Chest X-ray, PA view. Patient: 72 years old, sex M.
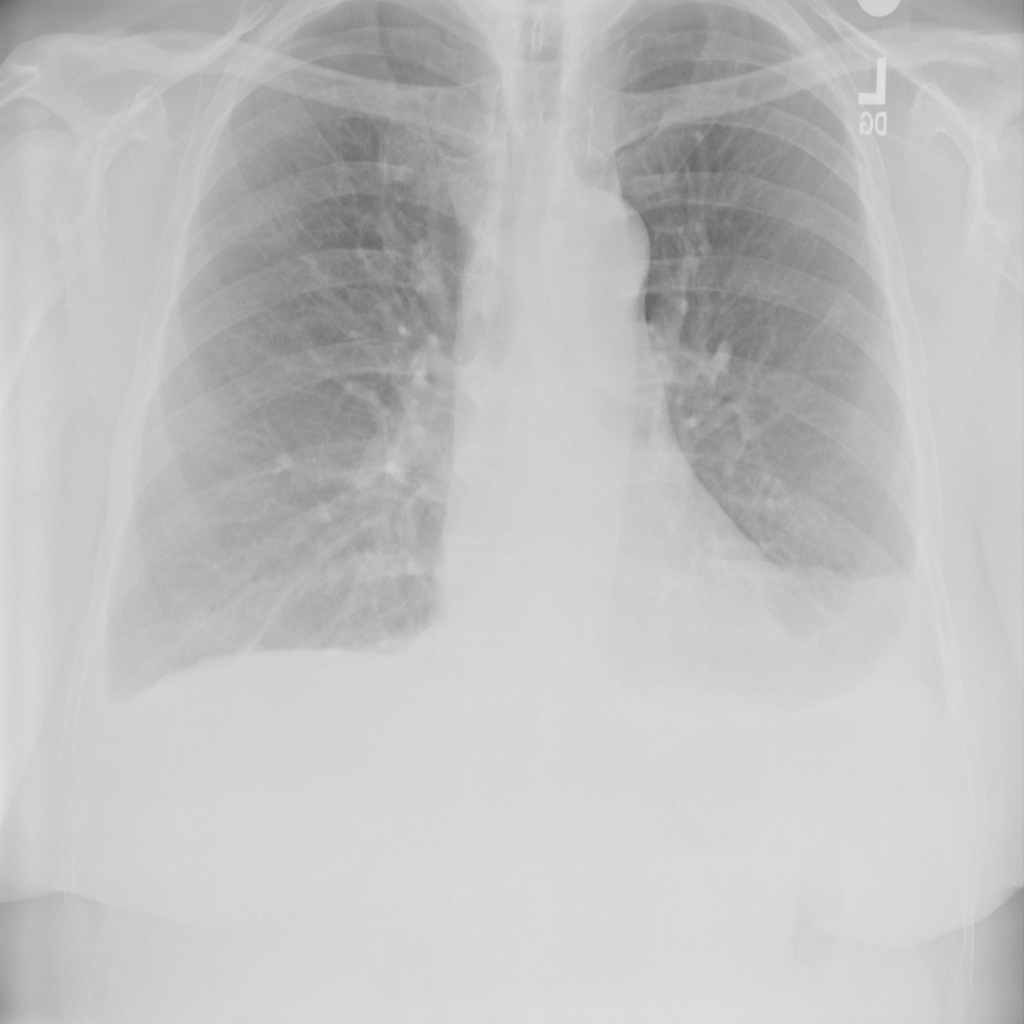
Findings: Atelectasis, Effusion, Infiltration